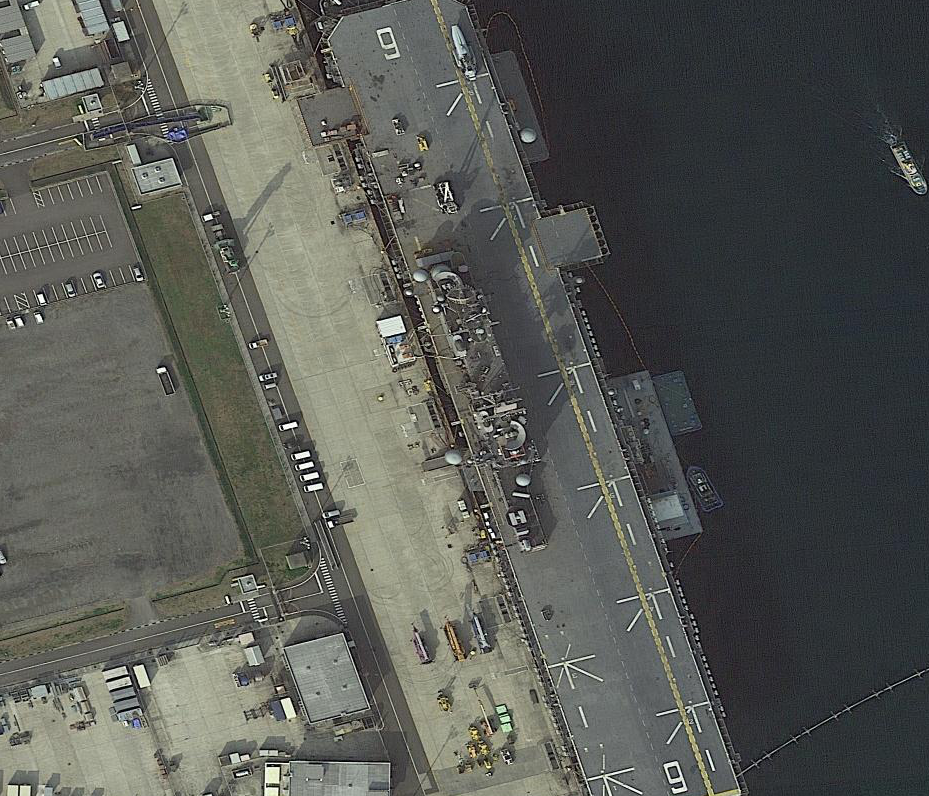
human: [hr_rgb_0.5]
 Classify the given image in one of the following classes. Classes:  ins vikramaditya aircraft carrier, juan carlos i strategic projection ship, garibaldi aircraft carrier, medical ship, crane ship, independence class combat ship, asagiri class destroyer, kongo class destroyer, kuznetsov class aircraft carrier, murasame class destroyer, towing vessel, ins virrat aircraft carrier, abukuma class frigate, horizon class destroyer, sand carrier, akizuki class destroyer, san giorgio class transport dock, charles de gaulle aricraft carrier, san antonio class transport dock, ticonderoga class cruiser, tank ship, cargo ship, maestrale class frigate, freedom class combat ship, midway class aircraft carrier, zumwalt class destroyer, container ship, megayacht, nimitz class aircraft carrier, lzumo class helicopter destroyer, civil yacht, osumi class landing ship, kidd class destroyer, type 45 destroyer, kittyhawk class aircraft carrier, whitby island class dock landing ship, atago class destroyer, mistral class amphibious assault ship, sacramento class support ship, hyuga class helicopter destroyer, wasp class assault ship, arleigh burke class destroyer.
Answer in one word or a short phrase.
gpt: Wasp class assault ship